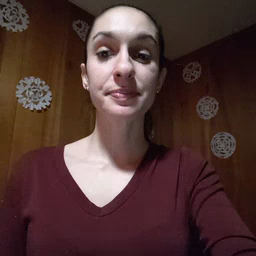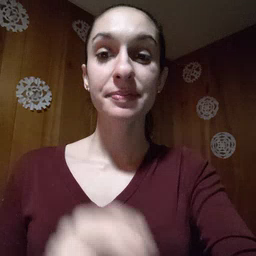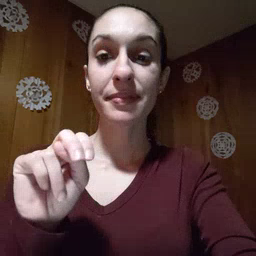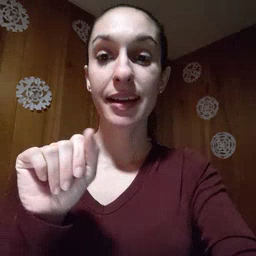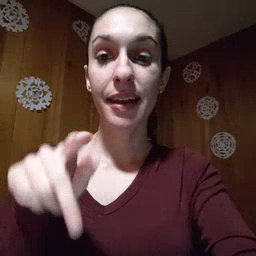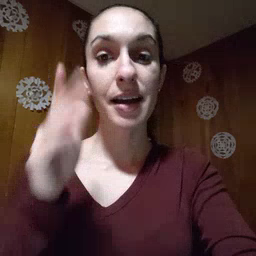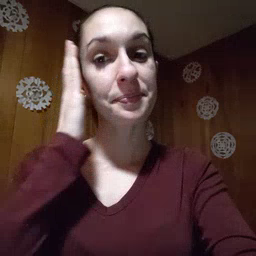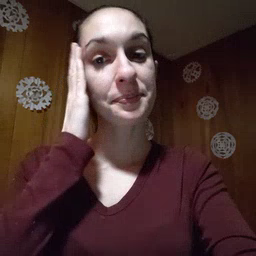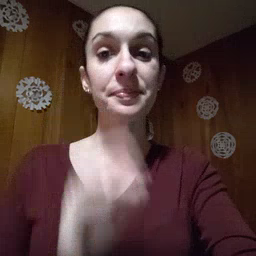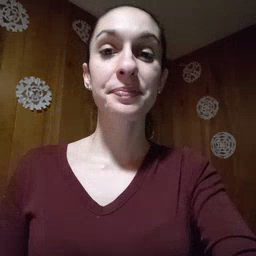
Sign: nap